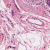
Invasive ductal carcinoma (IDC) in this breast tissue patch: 0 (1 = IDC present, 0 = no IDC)